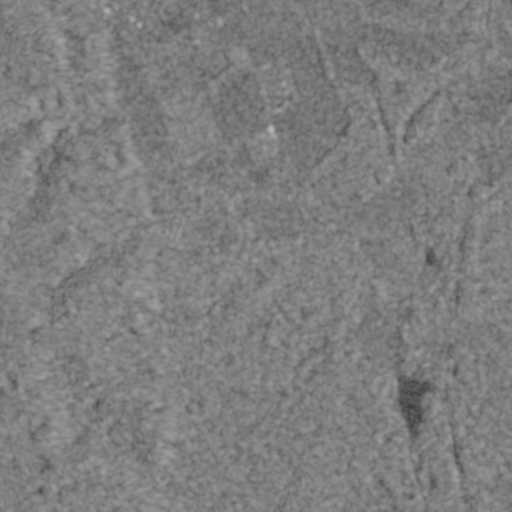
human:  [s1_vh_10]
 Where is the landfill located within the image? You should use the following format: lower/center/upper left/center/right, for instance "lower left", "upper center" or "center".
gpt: The landfill is located in the upper right of the image.
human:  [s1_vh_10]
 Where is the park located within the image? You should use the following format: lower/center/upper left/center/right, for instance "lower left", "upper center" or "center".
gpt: The park is located in the upper left of the image.
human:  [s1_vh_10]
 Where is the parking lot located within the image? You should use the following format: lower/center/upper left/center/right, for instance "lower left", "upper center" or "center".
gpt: The parking lot is located in the upper center of the image.
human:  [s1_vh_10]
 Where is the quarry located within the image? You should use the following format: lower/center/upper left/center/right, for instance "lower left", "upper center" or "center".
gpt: There is no quarry in the image.

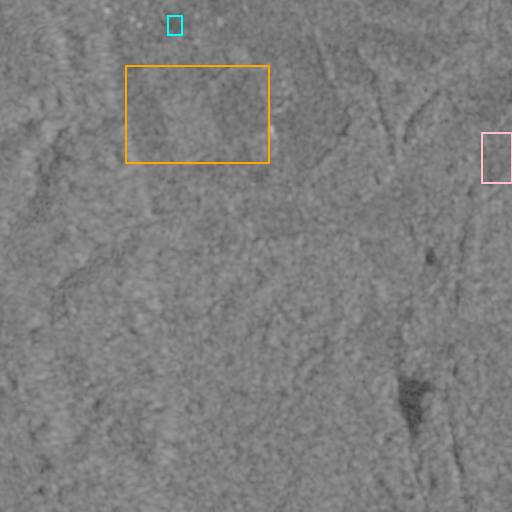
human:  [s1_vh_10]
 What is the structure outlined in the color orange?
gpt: The structure outlined in orange is a crop field.
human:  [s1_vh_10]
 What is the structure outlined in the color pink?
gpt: The structure outlined in pink is a landfill.
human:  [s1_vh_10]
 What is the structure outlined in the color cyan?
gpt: The structure outlined in cyan is a park.
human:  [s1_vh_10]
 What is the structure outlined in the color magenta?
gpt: There is no magenta outline.